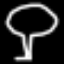
Label: mushroom